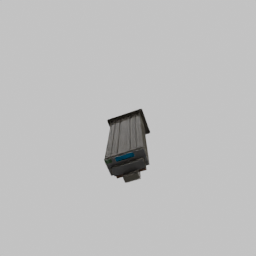
Label: architecture